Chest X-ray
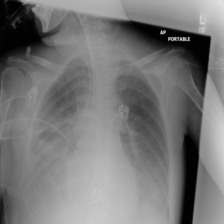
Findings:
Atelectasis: negative
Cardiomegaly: negative
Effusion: positive
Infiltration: negative
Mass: negative
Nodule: negative
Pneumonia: negative
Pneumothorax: negative
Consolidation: positive
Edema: negative
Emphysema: negative
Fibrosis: negative
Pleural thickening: negative
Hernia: negative